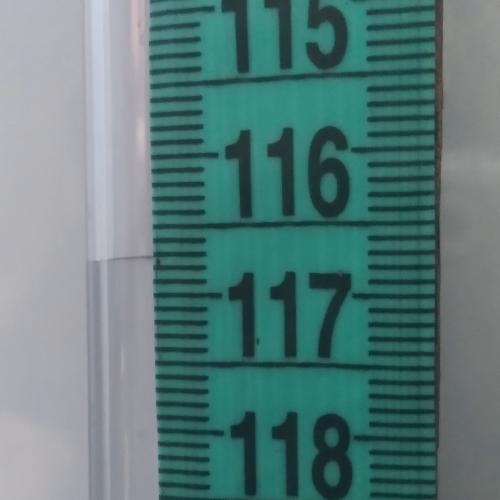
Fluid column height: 116.7 cm